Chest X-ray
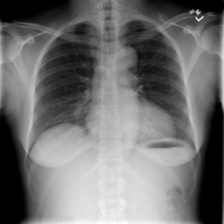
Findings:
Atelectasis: negative
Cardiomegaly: negative
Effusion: negative
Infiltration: negative
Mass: negative
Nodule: negative
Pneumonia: negative
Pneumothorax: negative
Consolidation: negative
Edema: negative
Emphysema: negative
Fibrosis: negative
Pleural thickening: negative
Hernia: negative